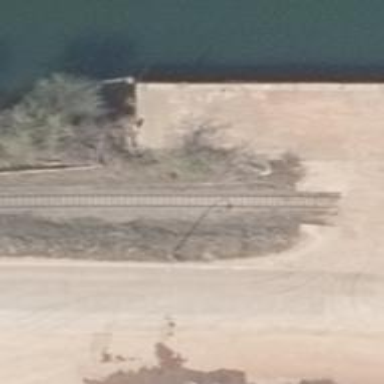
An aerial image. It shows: Railway switch.